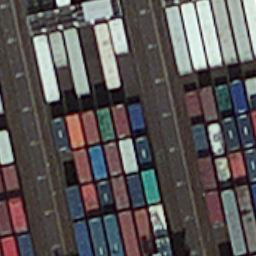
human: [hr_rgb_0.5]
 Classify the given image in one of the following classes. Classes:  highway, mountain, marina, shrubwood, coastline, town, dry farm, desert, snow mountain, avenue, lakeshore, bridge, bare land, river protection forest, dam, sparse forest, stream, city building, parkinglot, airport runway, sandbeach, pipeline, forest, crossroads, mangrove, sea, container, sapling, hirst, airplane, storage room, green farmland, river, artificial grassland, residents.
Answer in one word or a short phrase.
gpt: container